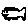
Label: fish